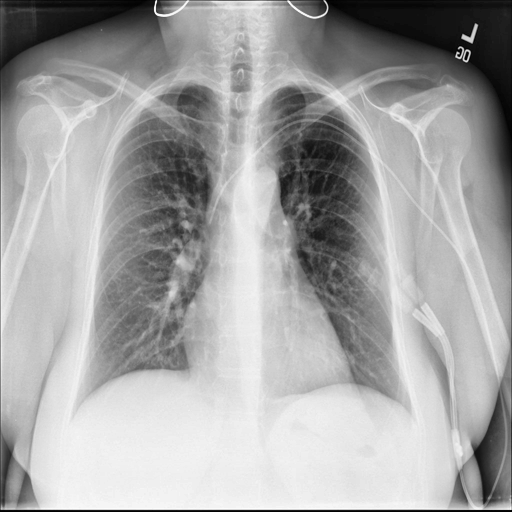
Finding: NORMAL